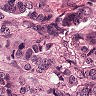
Metastatic tissue present: yes